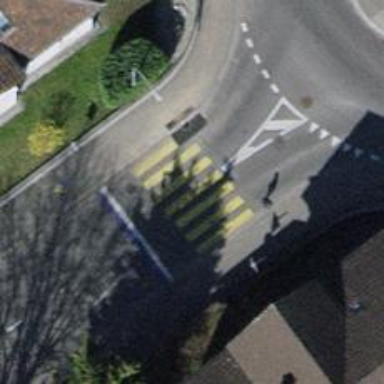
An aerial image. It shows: Marked crossing on asphalt footway with traffic calming table.